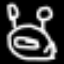
Label: frog